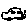
Label: car